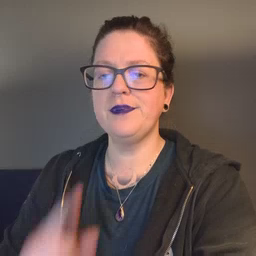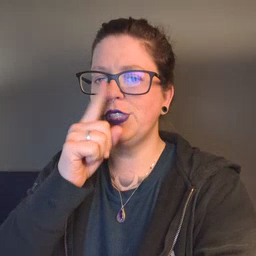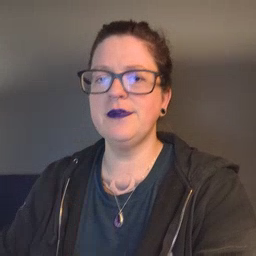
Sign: pretend